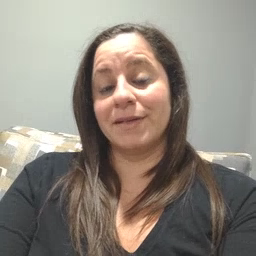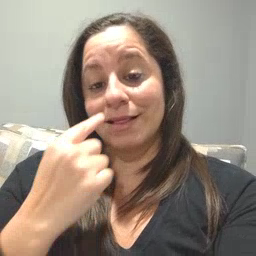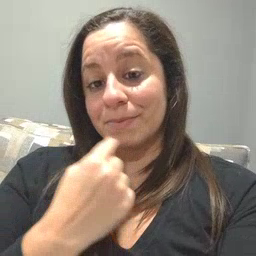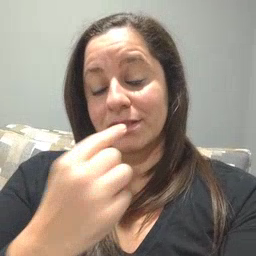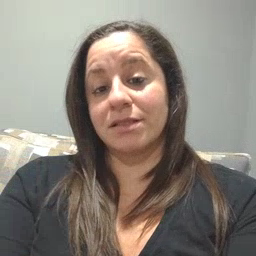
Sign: lips